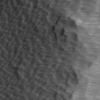
Label: not_dusty